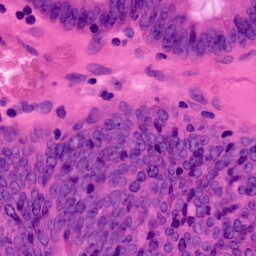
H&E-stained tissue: Colon